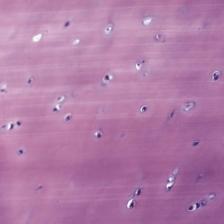
Label: Non-Tumor